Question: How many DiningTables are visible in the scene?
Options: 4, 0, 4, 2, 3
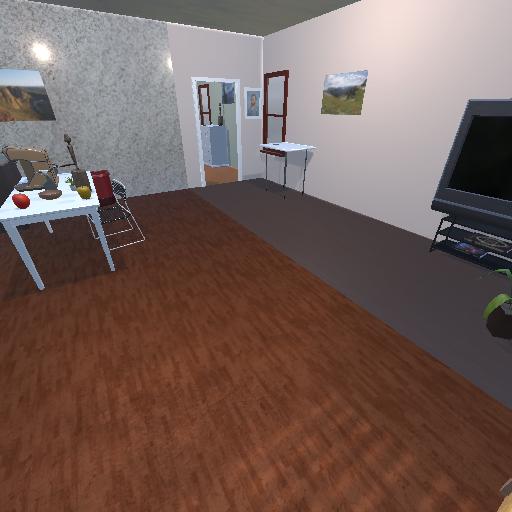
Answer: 4